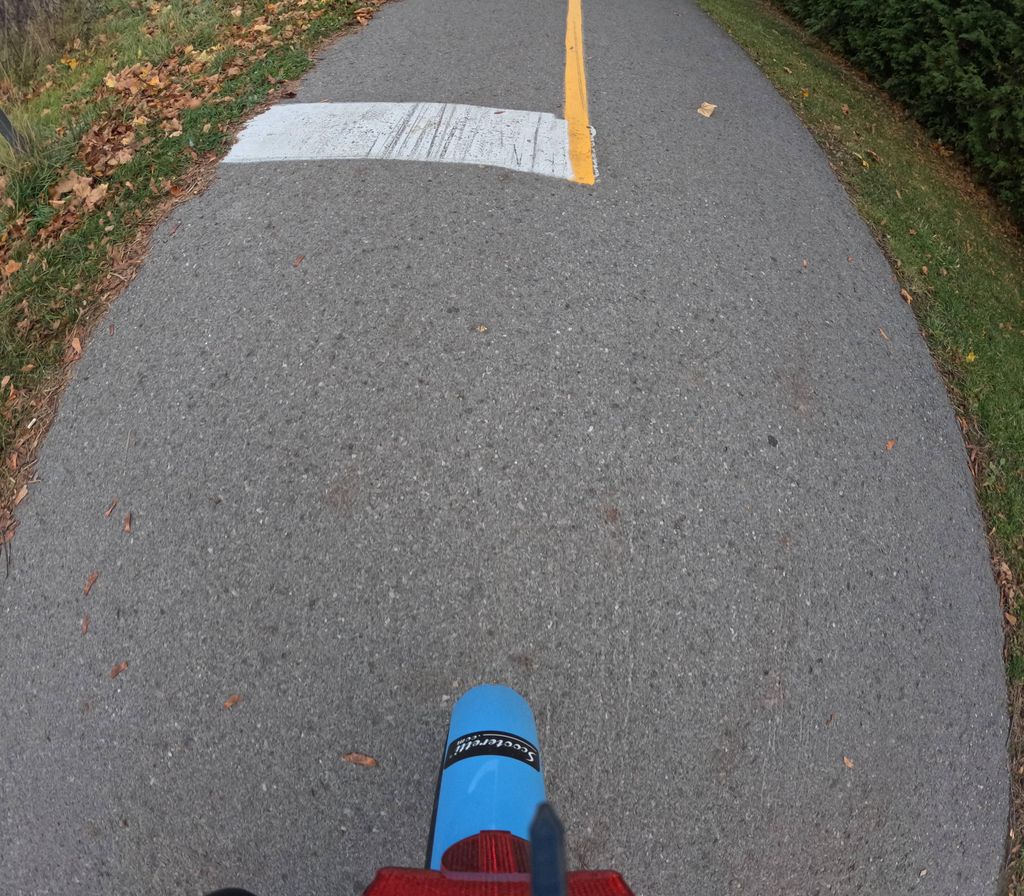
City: ottawa-gatineau